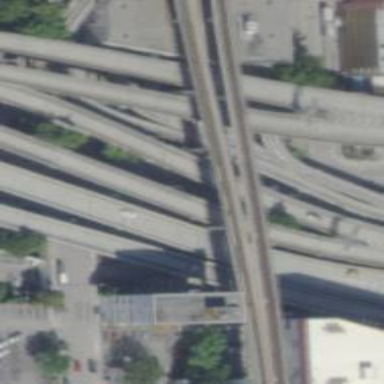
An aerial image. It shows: Yard service bridge for monorail railway track.